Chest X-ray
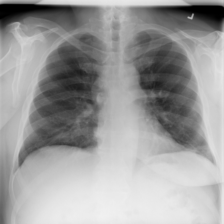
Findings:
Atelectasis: negative
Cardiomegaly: negative
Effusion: negative
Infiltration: negative
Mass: negative
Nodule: negative
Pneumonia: negative
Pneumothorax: negative
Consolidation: negative
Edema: negative
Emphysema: negative
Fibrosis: negative
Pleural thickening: negative
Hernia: negative